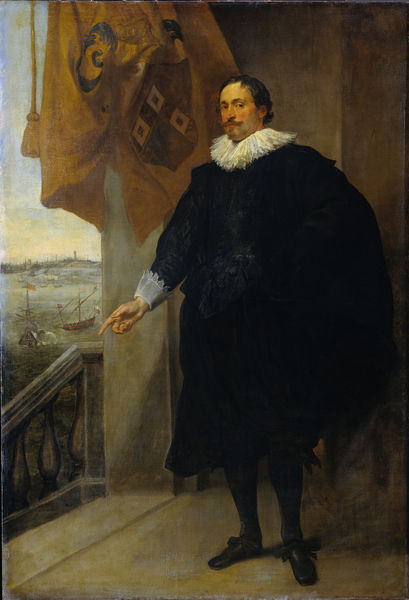
Titel: Portret van Nicolaes van der Borght, koopman te Antwerpen
Künstler: Anthony van Dyck
Standort: Amsterdam
Institution: Rijksmuseum
Schlagwörter: homme, moustache, escalier, noir, bateaux, peinture, doigt, main, cape, drapeau, navire, bateau, cardinal, blason, pointé, richelieu, main<, moustabe